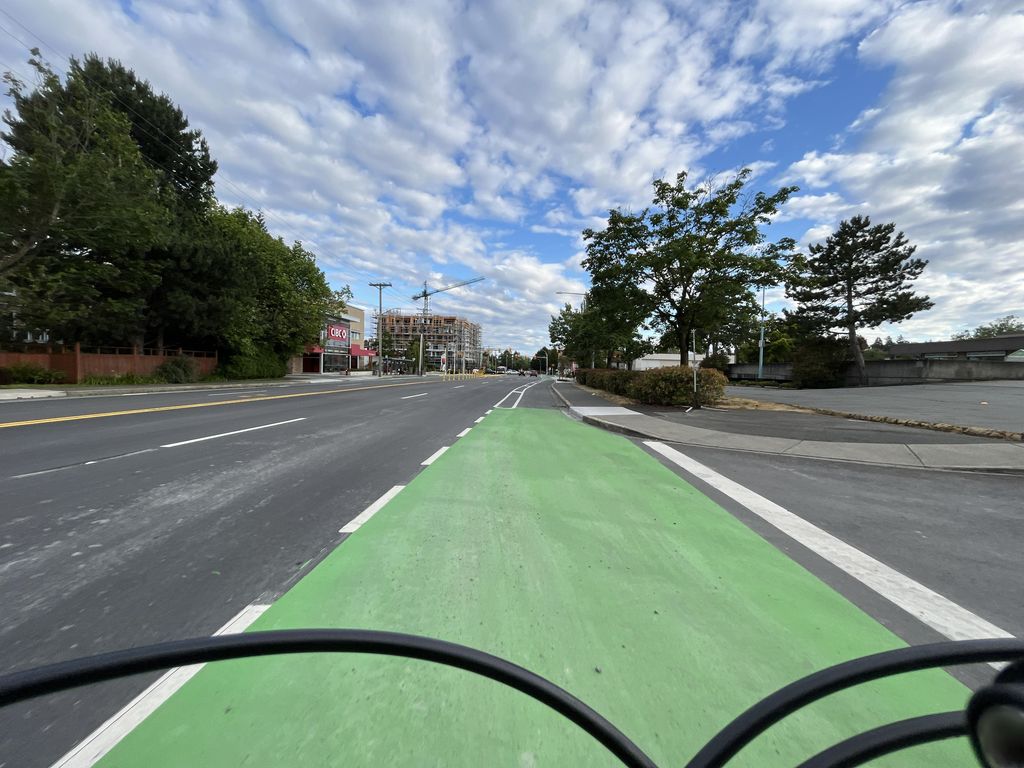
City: victoria